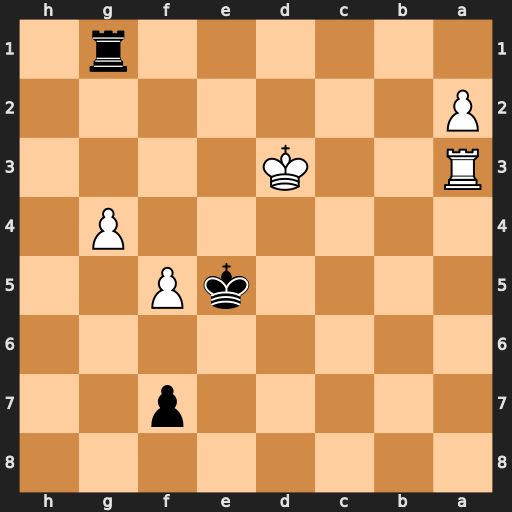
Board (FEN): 8/5p2/8/4kP2/6P1/R2K4/P7/6r1
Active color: b
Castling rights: -
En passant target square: -
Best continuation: Rg3+ Ke2 Rxa3